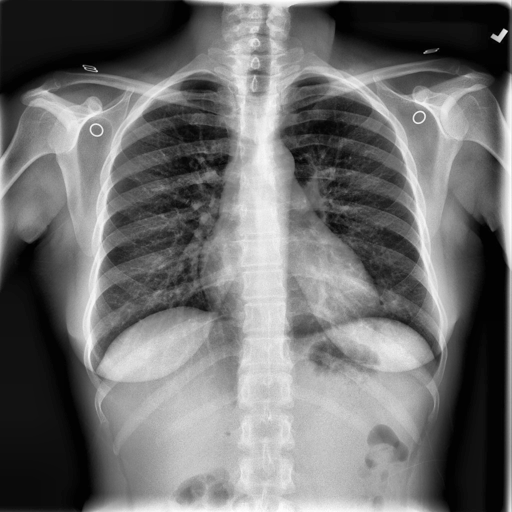
Finding: NORMAL